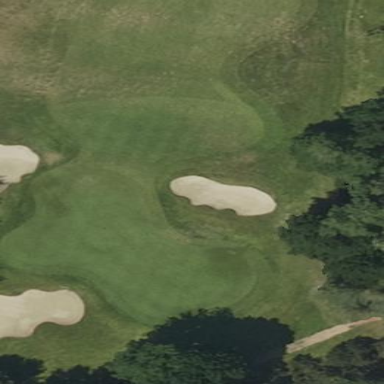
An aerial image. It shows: Golf green.